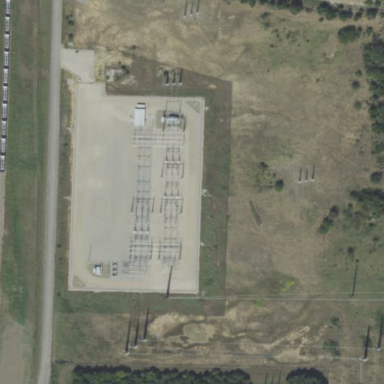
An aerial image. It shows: Transmission level substation.